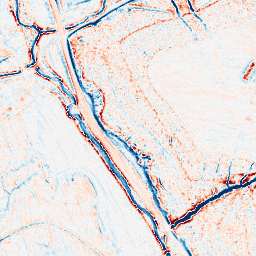
Category: edge_preserving
Decomposition family: anisotropic_diffusion
Decomposition parameters: iterations: 20
kappa: 10
gamma: 0.1
Upsampling method: regularized
Upsampling parameters: scale: 4
lambda_reg: 0.01
Upsampling scale: 4